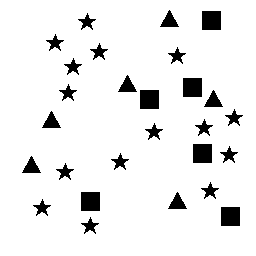
Squares: 6
Triangles: 6
Stars: 15
Total shapes: 27